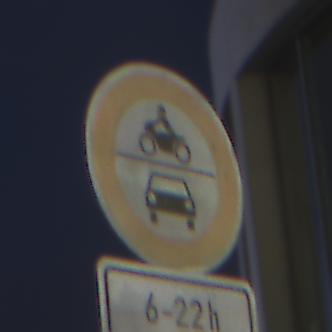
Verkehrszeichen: VerbotKraftfahrzeuge
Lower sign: ZeitangabenMitBeschraenkungAufWochentage4
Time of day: Night
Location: Outdoor (Urban)
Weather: PartlyCloudy
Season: NotSpecified
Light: Artificial